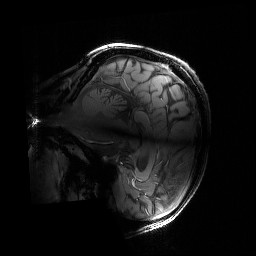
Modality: T1w
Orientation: sagittal
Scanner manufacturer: siemens
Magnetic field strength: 6.98 T
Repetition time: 2.5 s
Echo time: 0.00429 s